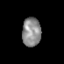
Tissue: prostate
Cell type: Epithelial cells
Senescence score: 0.2695
Nuclear area (px): 539
Mean DAPI intensity: 139.412